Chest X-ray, AP view. Patient: 35 years old, sex M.
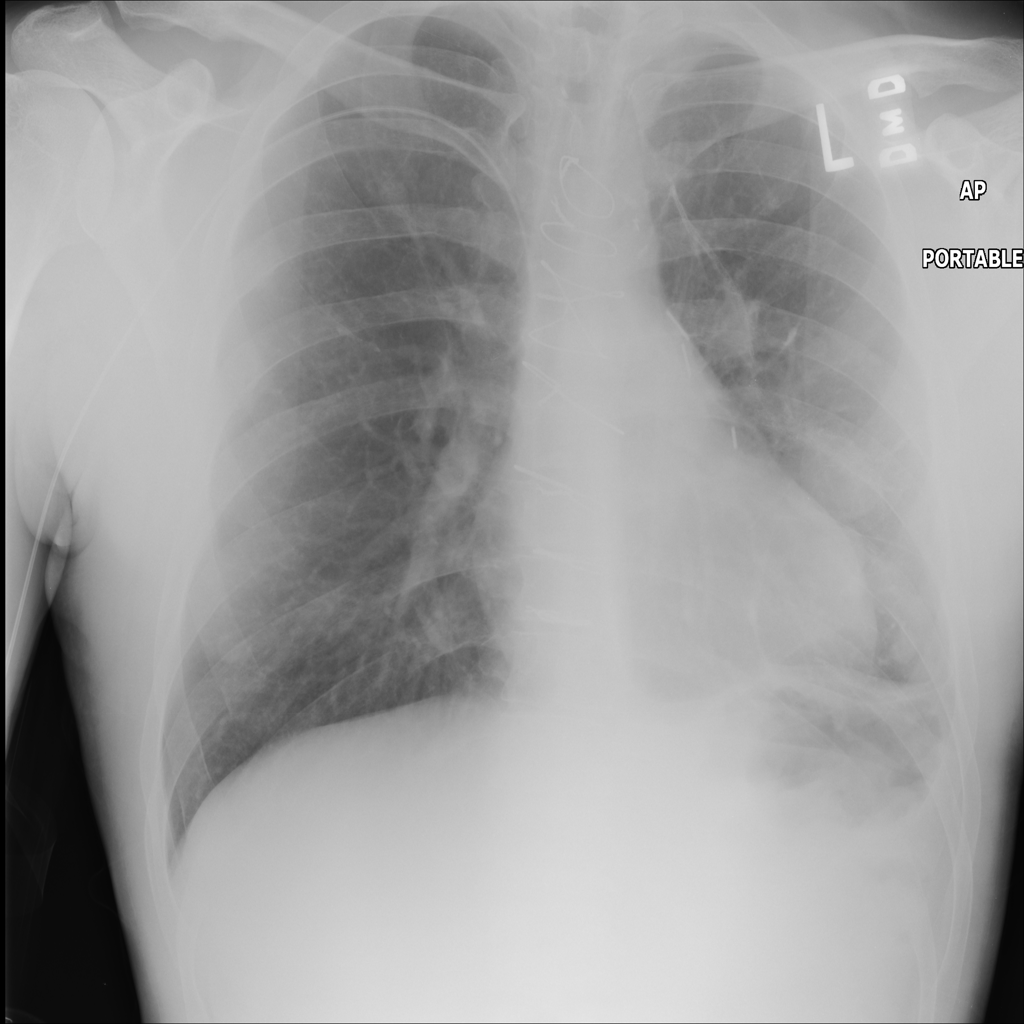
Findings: No Finding